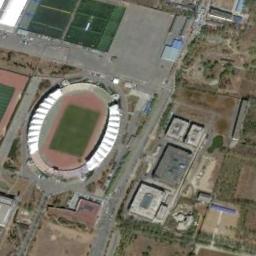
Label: stadium